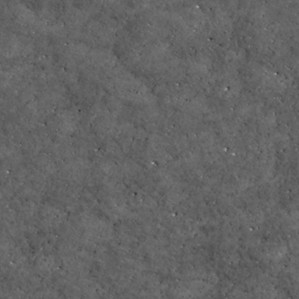
Label: non_frost